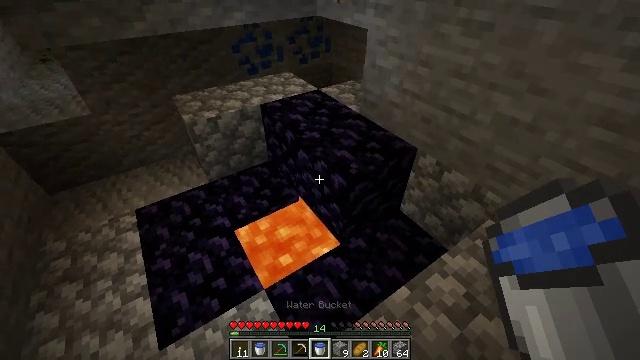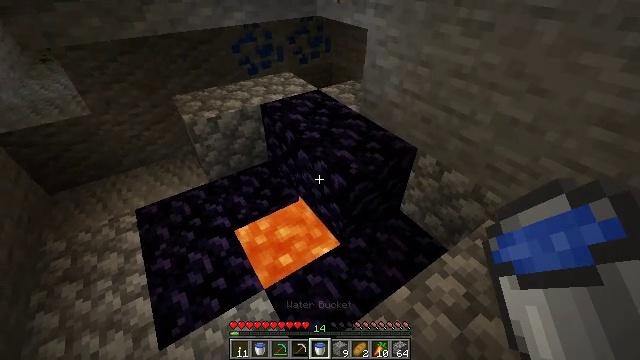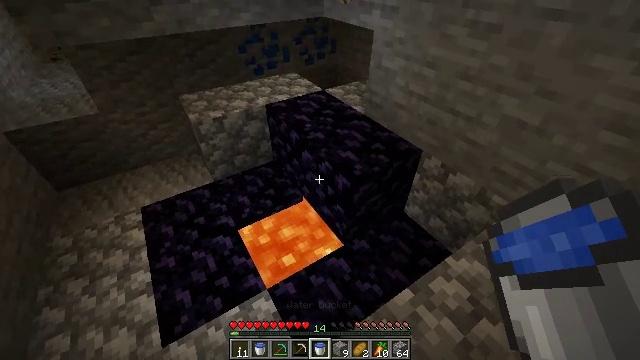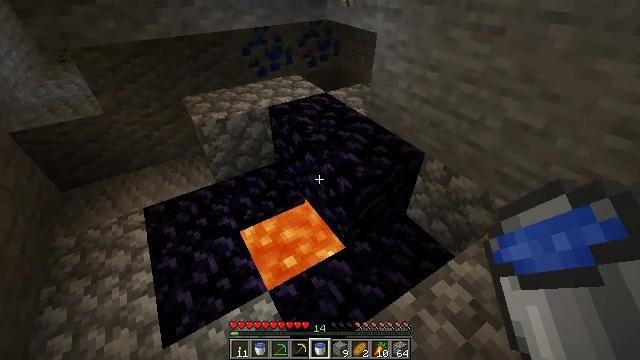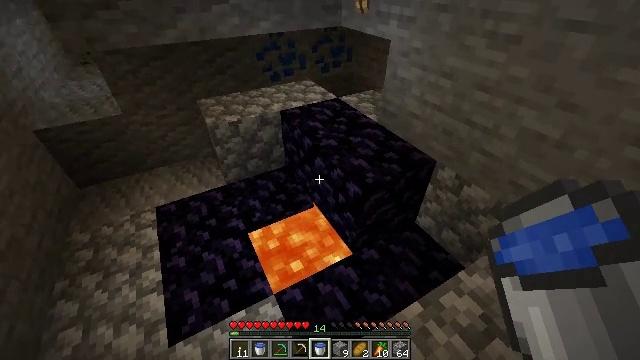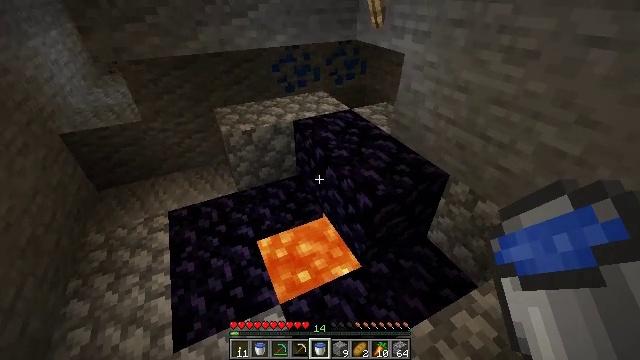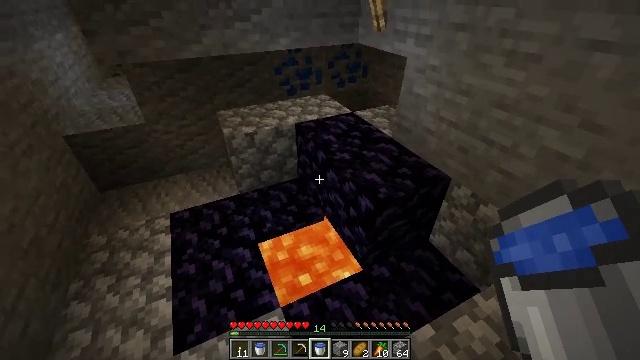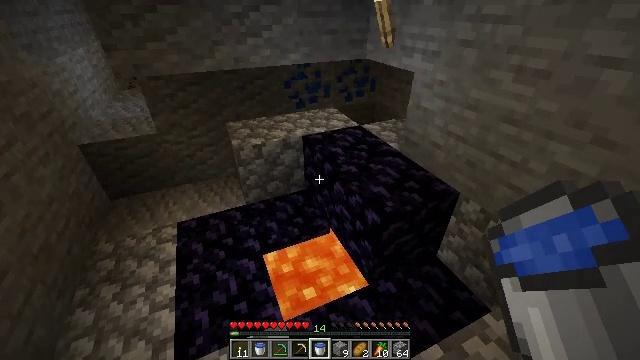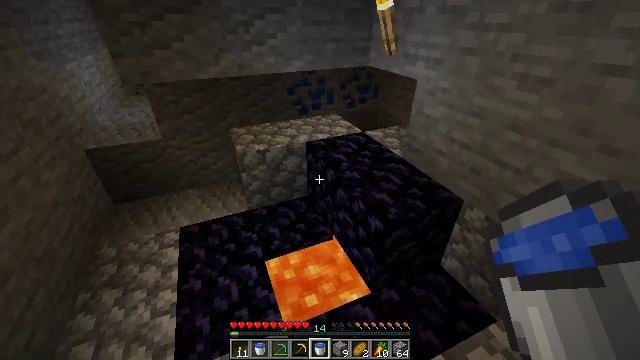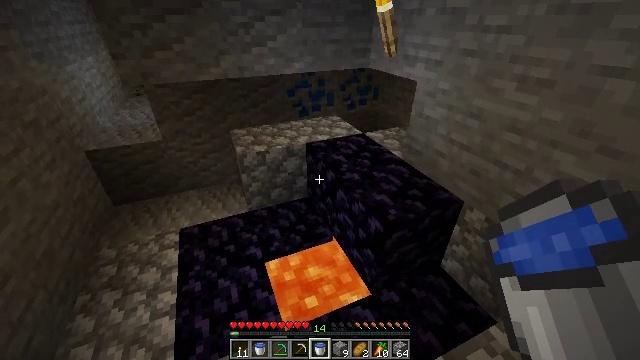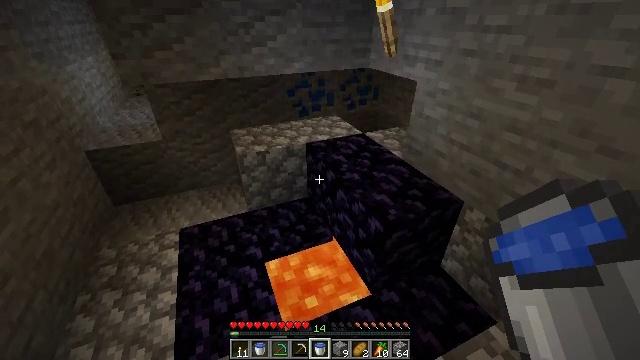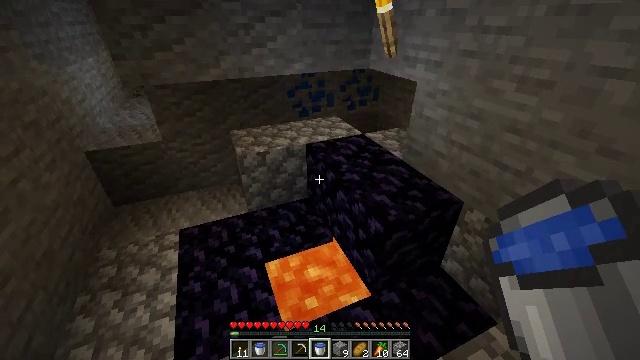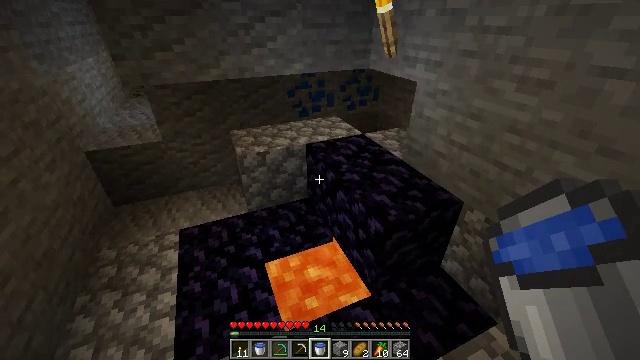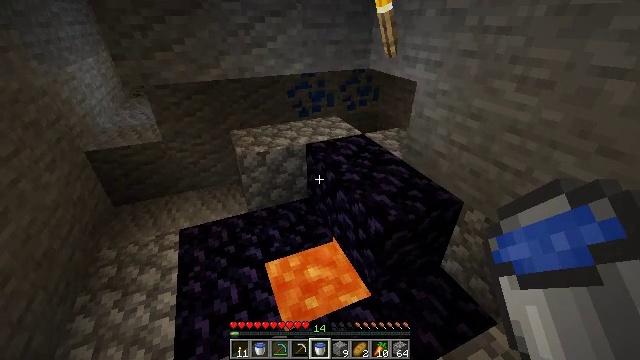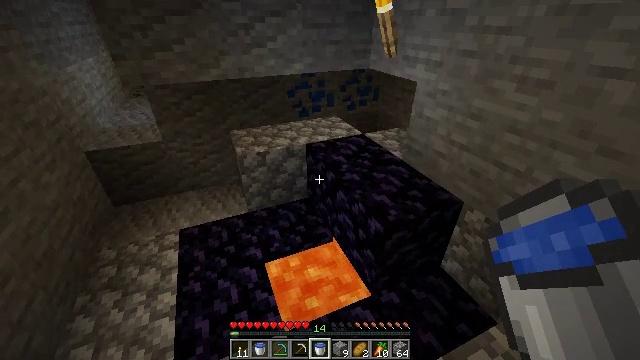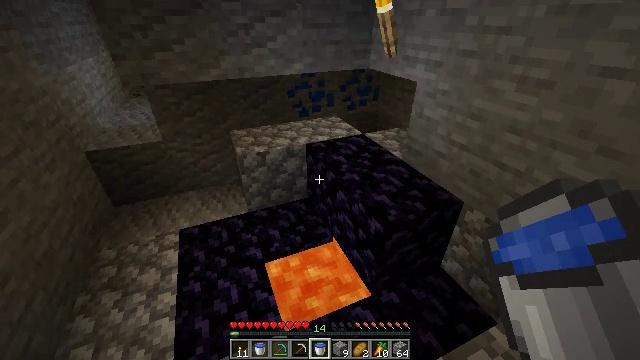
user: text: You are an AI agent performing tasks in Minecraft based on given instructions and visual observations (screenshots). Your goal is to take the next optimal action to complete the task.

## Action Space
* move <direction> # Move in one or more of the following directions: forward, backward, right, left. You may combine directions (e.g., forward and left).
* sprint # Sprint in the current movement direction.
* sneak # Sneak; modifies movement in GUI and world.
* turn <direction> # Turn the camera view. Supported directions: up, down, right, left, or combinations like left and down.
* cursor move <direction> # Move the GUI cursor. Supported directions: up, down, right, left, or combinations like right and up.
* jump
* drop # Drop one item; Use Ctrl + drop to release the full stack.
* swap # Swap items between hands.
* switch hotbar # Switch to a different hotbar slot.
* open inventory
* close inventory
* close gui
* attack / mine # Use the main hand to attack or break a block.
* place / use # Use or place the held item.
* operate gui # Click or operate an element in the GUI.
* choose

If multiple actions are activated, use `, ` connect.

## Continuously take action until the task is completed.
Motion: motion action
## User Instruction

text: Harvest obsidian for portal building.
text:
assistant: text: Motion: no_op
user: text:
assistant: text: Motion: turn left
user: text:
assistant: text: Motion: no_op
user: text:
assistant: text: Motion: turn left and up
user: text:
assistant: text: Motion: turn left and up
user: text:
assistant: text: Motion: no_op
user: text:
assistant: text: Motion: turn left and up
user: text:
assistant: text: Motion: turn up
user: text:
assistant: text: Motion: no_op
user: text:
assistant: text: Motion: no_op
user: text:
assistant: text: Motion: no_op
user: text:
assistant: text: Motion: no_op
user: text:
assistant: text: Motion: no_op
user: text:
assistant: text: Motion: no_op
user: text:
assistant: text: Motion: no_op
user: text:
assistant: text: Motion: no_op
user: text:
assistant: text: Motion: no_op
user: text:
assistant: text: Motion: no_op
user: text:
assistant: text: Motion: no_op
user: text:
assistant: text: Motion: no_op
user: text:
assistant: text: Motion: no_op
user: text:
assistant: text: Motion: no_op
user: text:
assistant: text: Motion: no_op
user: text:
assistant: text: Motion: no_op
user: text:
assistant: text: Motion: no_op
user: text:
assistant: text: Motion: no_op
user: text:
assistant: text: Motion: no_op
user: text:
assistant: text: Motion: no_op
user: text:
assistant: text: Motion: no_op
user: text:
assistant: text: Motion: no_op